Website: macys
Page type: billing-address
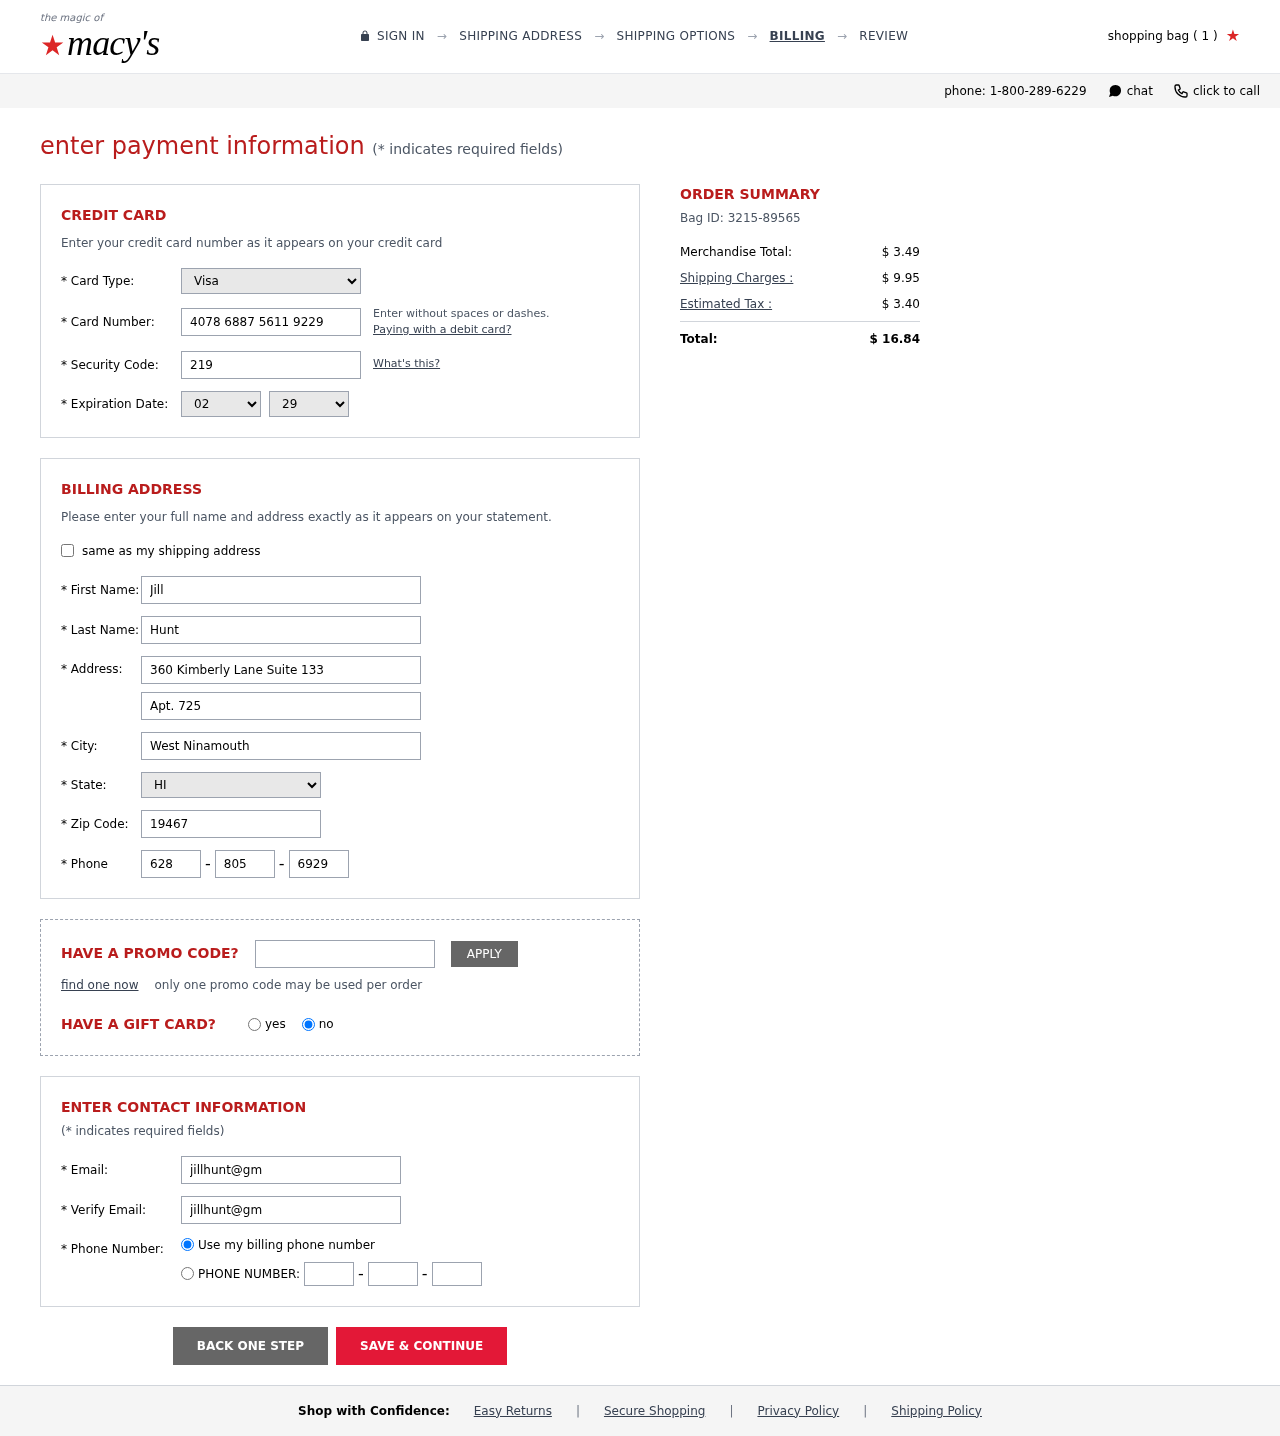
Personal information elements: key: PII_CARD_CVV
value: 219
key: PII_CARD_EXPIRY_MONTH
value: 02
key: PII_CARD_EXPIRY_YEAR
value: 29
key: PII_CARD_NUMBER
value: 4078 6887 5611 9229
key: PII_CARD_TYPE
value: Visa
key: PII_CITY
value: West Ninamouth
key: PII_EMAIL
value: jillhunt@gmail.com
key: PII_FIRSTNAME
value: Jill
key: PII_LASTNAME
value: Hunt
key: PII_PHONE_AREA
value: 628
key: PII_PHONE_PREFIX
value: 805
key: PII_PHONE_SUFFIX
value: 6929
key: PII_POSTCODE
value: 19467
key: PII_STATE_ABBR
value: HI
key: PII_STREET
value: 360 Kimberly Lane Suite 133
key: PII_STREET2
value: Apt. 725
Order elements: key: ORDER_NUM_ITEMS
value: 1
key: ORDER_ID
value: Bag ID: 3215-89565
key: ORDER_SUBTOTAL
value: $ 3.49
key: ORDER_SHIPPING_COST
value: $ 9.95
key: ORDER_TAX
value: $ 3.40
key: ORDER_TOTAL
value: $ 16.84